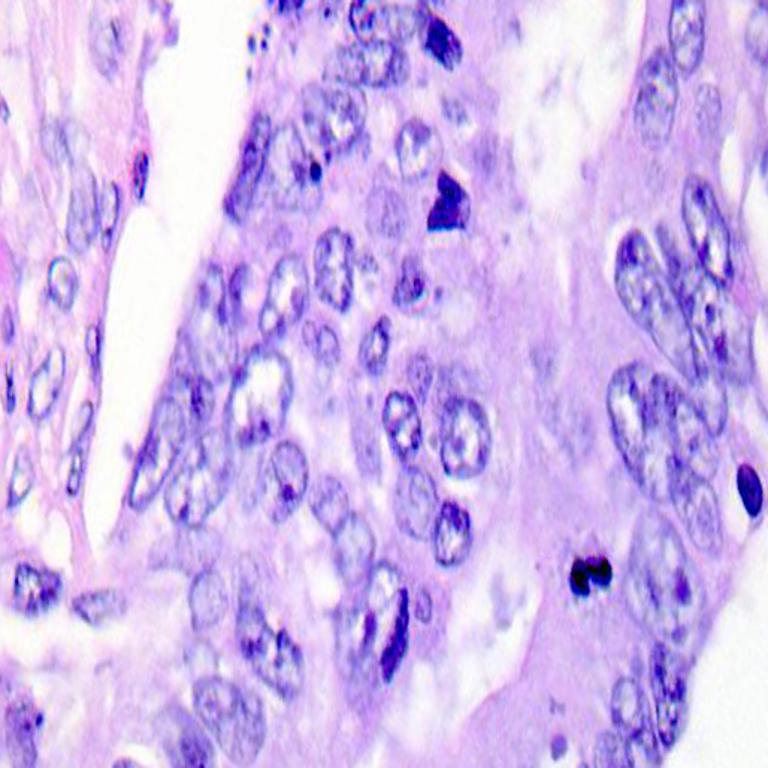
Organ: colon
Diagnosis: adenocarcinomas